Question: Within my storyboard I have a simple view controller that contains a UITableView within it.

'''
@property (nonatomic, strong) IBOutlet SceneFormTV *sceneFormTable;
'''
In the process of improving my MVC and making a 'lighter' VC, I subclassed the UITableView for better seperation of concerns and code reuse.
'''
@interface SceneFormTV : UITableView <UITableViewDataSource, UITableViewDelegate, UITextFieldDelegate>
'''
'''
@implementation SceneFormTV
- (id)initWithCoder:(NSCoder *)coder
{
self = [super initWithCoder:coder];
if (self)
{
self.dataSource = self;
self.delegate = self;
}
return self;
}
'''
The issue here is when I try to set the 'dataSource/delegate = self' inside my subclass during 'initWithCoder' (as called by the storyboard setup), then it has no effect in causing the rest of the UITableView methods to be called '(eg. (UITableViewCell *)tableView:(UITableView *)tableView cellForRowAtIndexPath:(NSIndexPath *)indexPath)'
But if I set the 'dataSource/delegate' pointers within the main VC (), then the UITableView works as expected.
'''
@implementation SceneFormVC
- (void)viewDidLoad
{
[super viewDidLoad];
self.sceneFormTable.dataSource = self.sceneFormTable;
self.sceneFormTable.delegate = self.sceneFormTable;
'''
I don't quite understand why my 'SceneFormTV' subclass fails to operate when it sets up itself with the exact same 'dataSource/delegate' pointers internally?
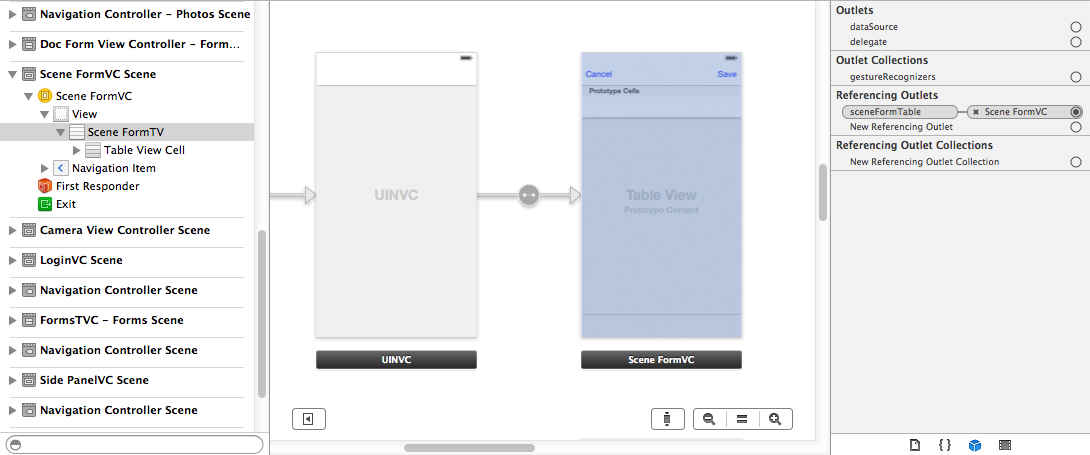
Answer: This one originally targets IBOutlets but should be valid in your case too.
> The objects do not yet exist when initWithCoder is called, and they do when viewDidLoad is called. Check your initWithCoder method by logging out the value of worldView using something like:
'''
NSLog(@"%@", self.datasource);
'''
> and it will be nil. They will be initialized before the call to viewDidLoad, so you can set a them there.
Source: <URL>